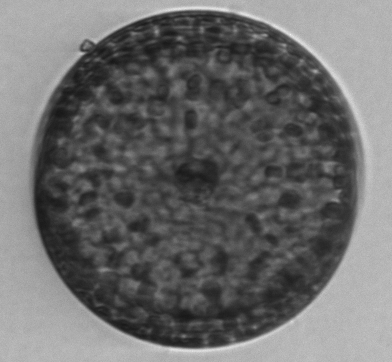
Label: Coscinodiscus